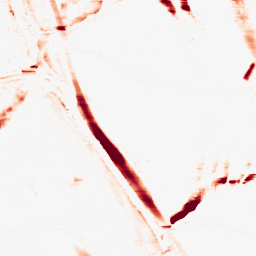
Category: morphological
Decomposition family: morphological_rect
Decomposition parameters: operation: opening
width: 20
height: 3
Upsampling method: linear_exact
Upsampling parameters: scale: 4
Upsampling scale: 4